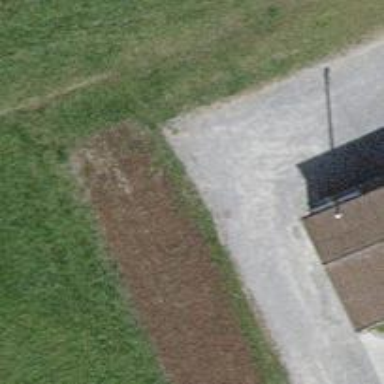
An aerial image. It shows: Compacted driveway that serves as service road.